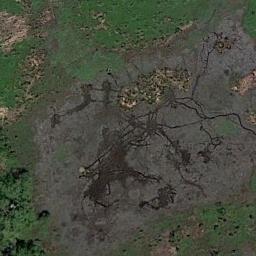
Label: wetland